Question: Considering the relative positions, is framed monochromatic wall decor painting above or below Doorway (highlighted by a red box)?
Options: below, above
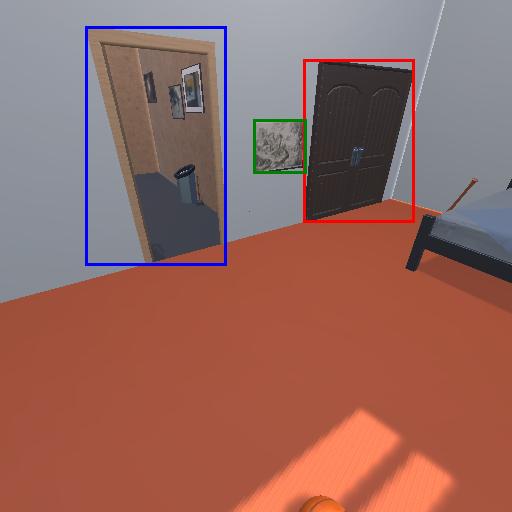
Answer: below